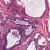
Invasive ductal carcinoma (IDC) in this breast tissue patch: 0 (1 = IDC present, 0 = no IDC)